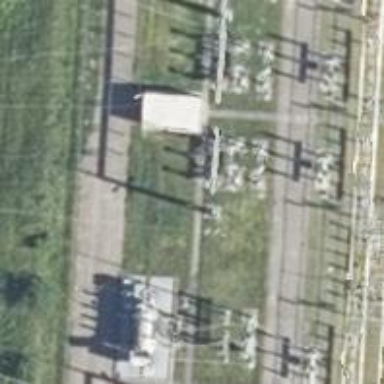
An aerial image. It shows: Three cables of power line.